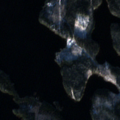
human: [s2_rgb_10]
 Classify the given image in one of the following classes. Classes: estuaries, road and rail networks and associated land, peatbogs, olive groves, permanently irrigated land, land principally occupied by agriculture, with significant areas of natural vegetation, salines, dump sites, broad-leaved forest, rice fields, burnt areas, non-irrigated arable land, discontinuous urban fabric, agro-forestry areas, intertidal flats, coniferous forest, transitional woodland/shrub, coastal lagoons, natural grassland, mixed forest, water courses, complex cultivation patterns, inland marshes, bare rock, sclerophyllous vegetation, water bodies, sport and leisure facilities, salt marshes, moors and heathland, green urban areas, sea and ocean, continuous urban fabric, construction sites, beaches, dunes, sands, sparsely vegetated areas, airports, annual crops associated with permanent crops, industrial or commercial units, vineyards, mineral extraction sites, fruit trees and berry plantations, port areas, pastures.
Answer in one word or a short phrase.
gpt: coniferous forest, mixed forest, water bodies